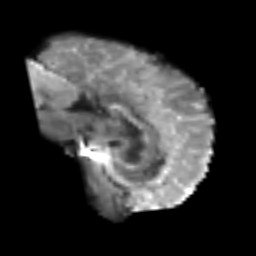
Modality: T2w
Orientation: sagittal
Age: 54
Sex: male
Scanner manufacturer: siemens
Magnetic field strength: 3 T
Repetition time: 6.1 s
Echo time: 0.101 s